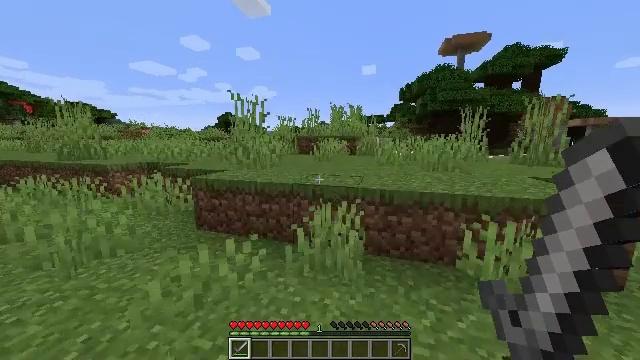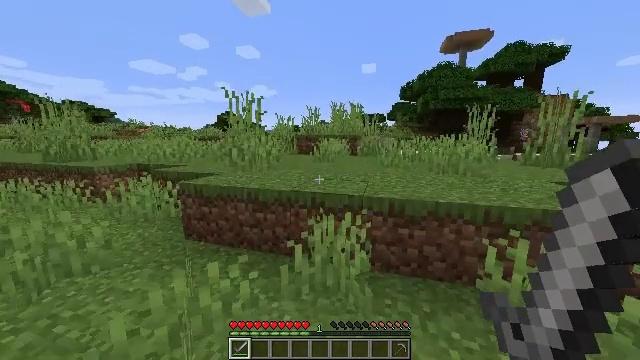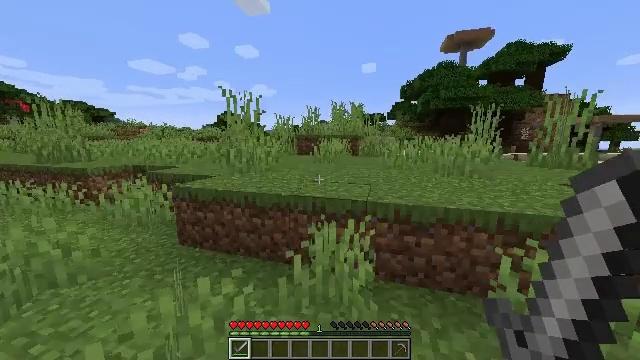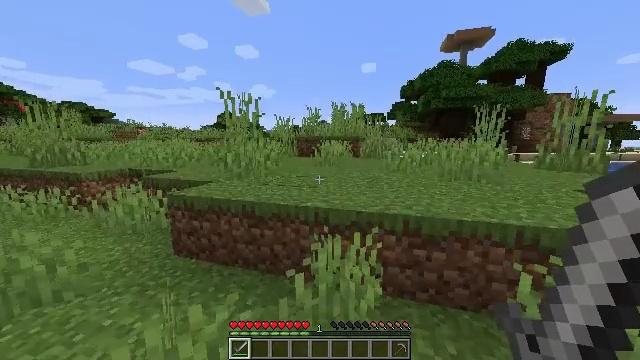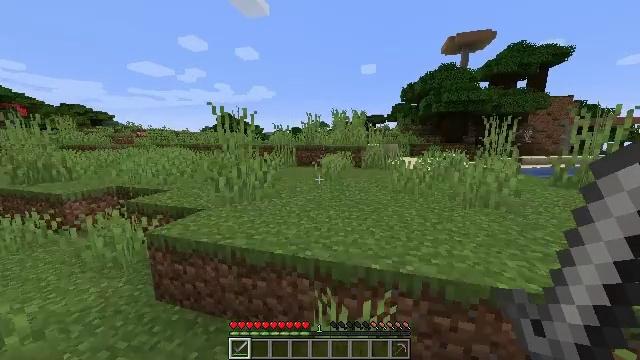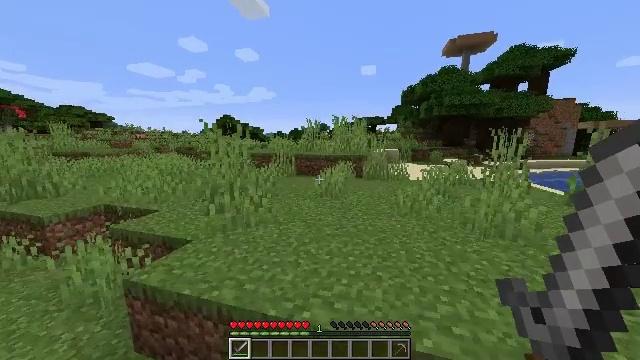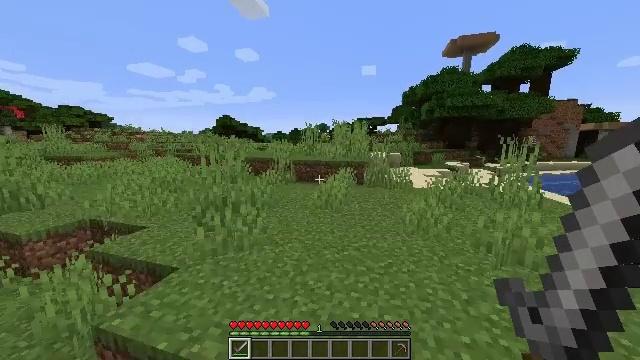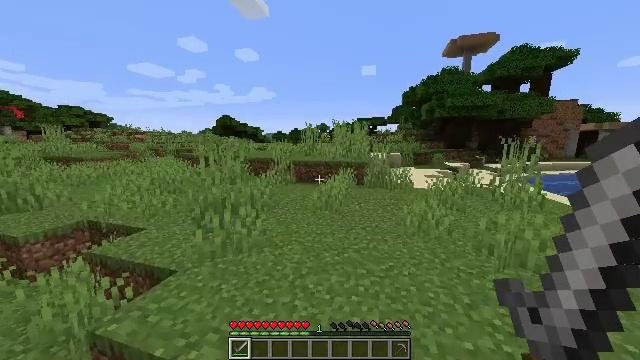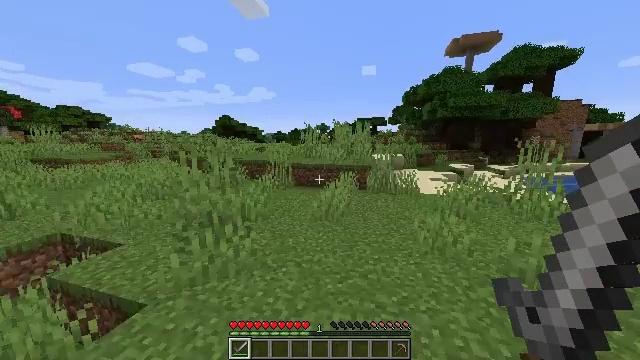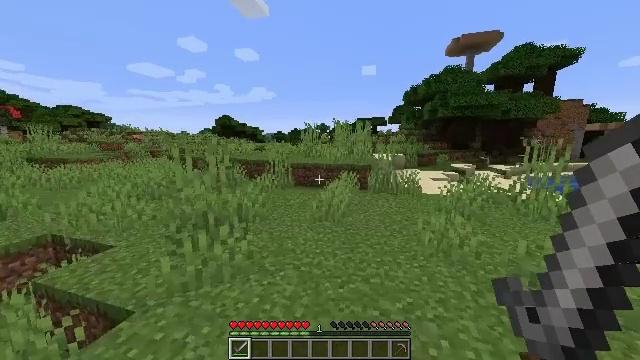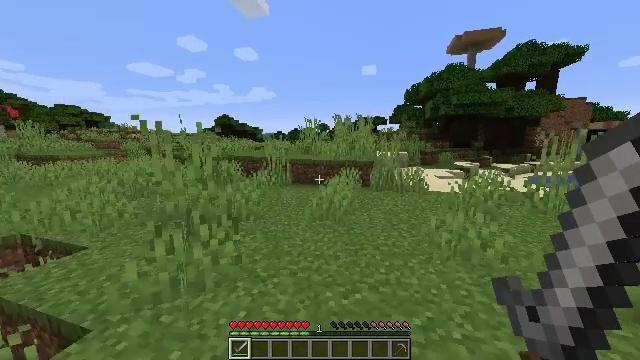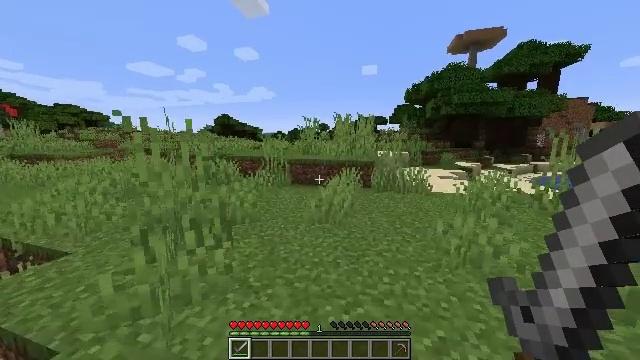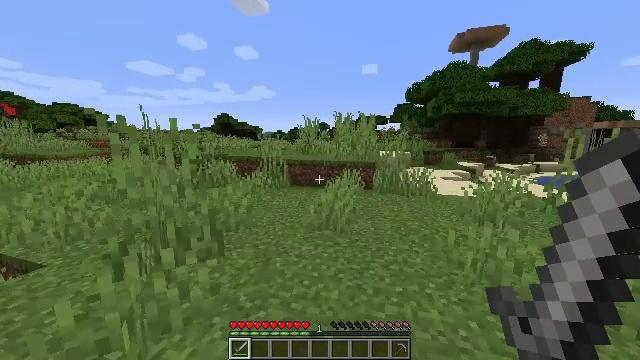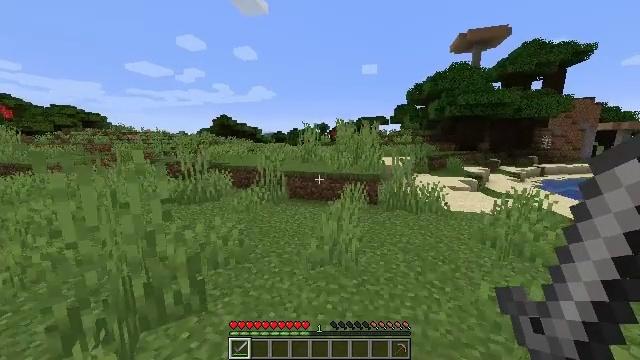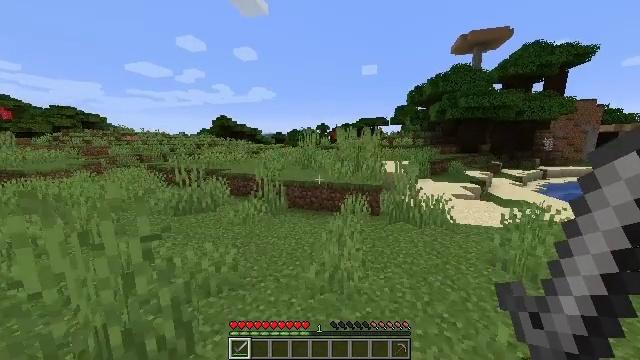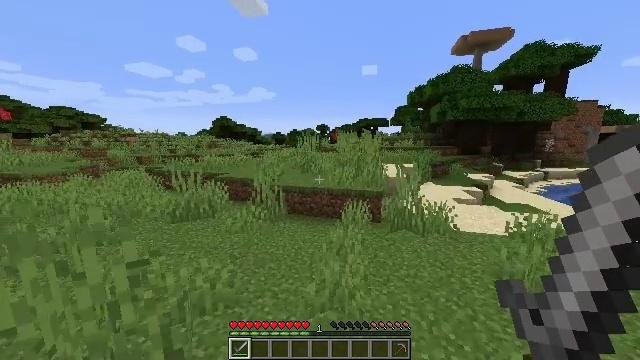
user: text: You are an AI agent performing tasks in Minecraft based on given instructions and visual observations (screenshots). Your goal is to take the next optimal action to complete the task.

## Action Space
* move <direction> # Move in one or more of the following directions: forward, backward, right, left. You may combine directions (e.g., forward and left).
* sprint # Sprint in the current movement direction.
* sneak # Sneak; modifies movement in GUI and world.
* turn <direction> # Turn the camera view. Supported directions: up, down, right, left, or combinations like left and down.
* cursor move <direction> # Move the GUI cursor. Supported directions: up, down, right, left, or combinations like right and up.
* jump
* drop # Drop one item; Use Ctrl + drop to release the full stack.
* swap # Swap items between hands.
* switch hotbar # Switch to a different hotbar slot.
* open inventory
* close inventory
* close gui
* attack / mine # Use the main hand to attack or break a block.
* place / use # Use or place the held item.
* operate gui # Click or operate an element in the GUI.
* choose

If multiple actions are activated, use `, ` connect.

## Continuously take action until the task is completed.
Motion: motion action
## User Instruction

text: Get cooked cod by cooking cod in the furnace.
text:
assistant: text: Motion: move forward
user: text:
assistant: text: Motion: move forward
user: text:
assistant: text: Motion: move forward, jump
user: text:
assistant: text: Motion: move forward, jump
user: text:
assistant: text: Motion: move forward, jump
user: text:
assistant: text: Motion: move forward, jump
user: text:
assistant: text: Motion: move forward, jump
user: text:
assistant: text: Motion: move forward, jump
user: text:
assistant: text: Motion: move forward, jump
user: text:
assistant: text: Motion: move forward, jump
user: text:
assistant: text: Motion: move forward, jump
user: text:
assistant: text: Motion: move forward, jump
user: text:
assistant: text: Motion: move forward, jump
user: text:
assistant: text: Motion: move forward, jump
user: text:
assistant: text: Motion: move forward
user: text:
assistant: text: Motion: move forward
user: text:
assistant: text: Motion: move forward
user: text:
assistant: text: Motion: move forward
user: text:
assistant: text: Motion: move forward
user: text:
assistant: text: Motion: move forward
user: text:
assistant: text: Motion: move forward
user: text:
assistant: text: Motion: move forward
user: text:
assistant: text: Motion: move forward
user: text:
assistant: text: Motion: move forward
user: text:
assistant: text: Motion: move forward
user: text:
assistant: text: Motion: move forward
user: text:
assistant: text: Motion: move forward
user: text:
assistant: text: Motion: move forward, jump
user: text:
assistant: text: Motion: move forward, jump
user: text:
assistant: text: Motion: move forward, jump